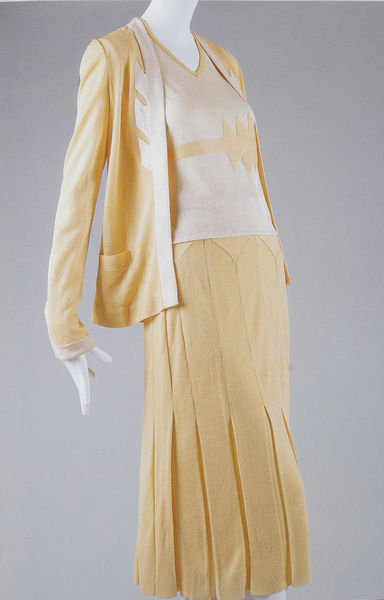
Titel: Tagesensemble
Künstler: Jean Patou
Institution: unbekannt
Schlagwörter: hand, weiß, dreieck, gelb, ocker, ausschnitt, frau, grau, hintergrund, kleid, orange, pastell, rot, beige, mode, muster, ornament, rock, hemd, jacke, arm, bluse, falten, kleidung, hals, hände, schlank, figur, gold, kostüm, pose, stoff, saum, seide, statue, japan, creme, farbe, weiblich, detail, glanz, robe, knie, model, jackett, jacket, satin, foto, fotografie, tasche, entwurf, puppe, photo, faltenrock, dreiteiler, plissee, museum, büro, gelblich, taschen, dreiecke, pullover, design, ensemble, baumwolle, textilien, rumpf, shirt, v ausschnitt, blazer, jackentasche, gesäumt, sacko, strickjacke, schaufensterpuppe, passe, knielang, top, kyoto, kleiderpuppe, jäckchen, faltenröcke, pastellgelb, plisse, seidenjacke, textilie, plisseerock, v, 20er, gespreizte finger, twinset, 60er, taliert, v-ausschnit, aplikation, kuvertfalten